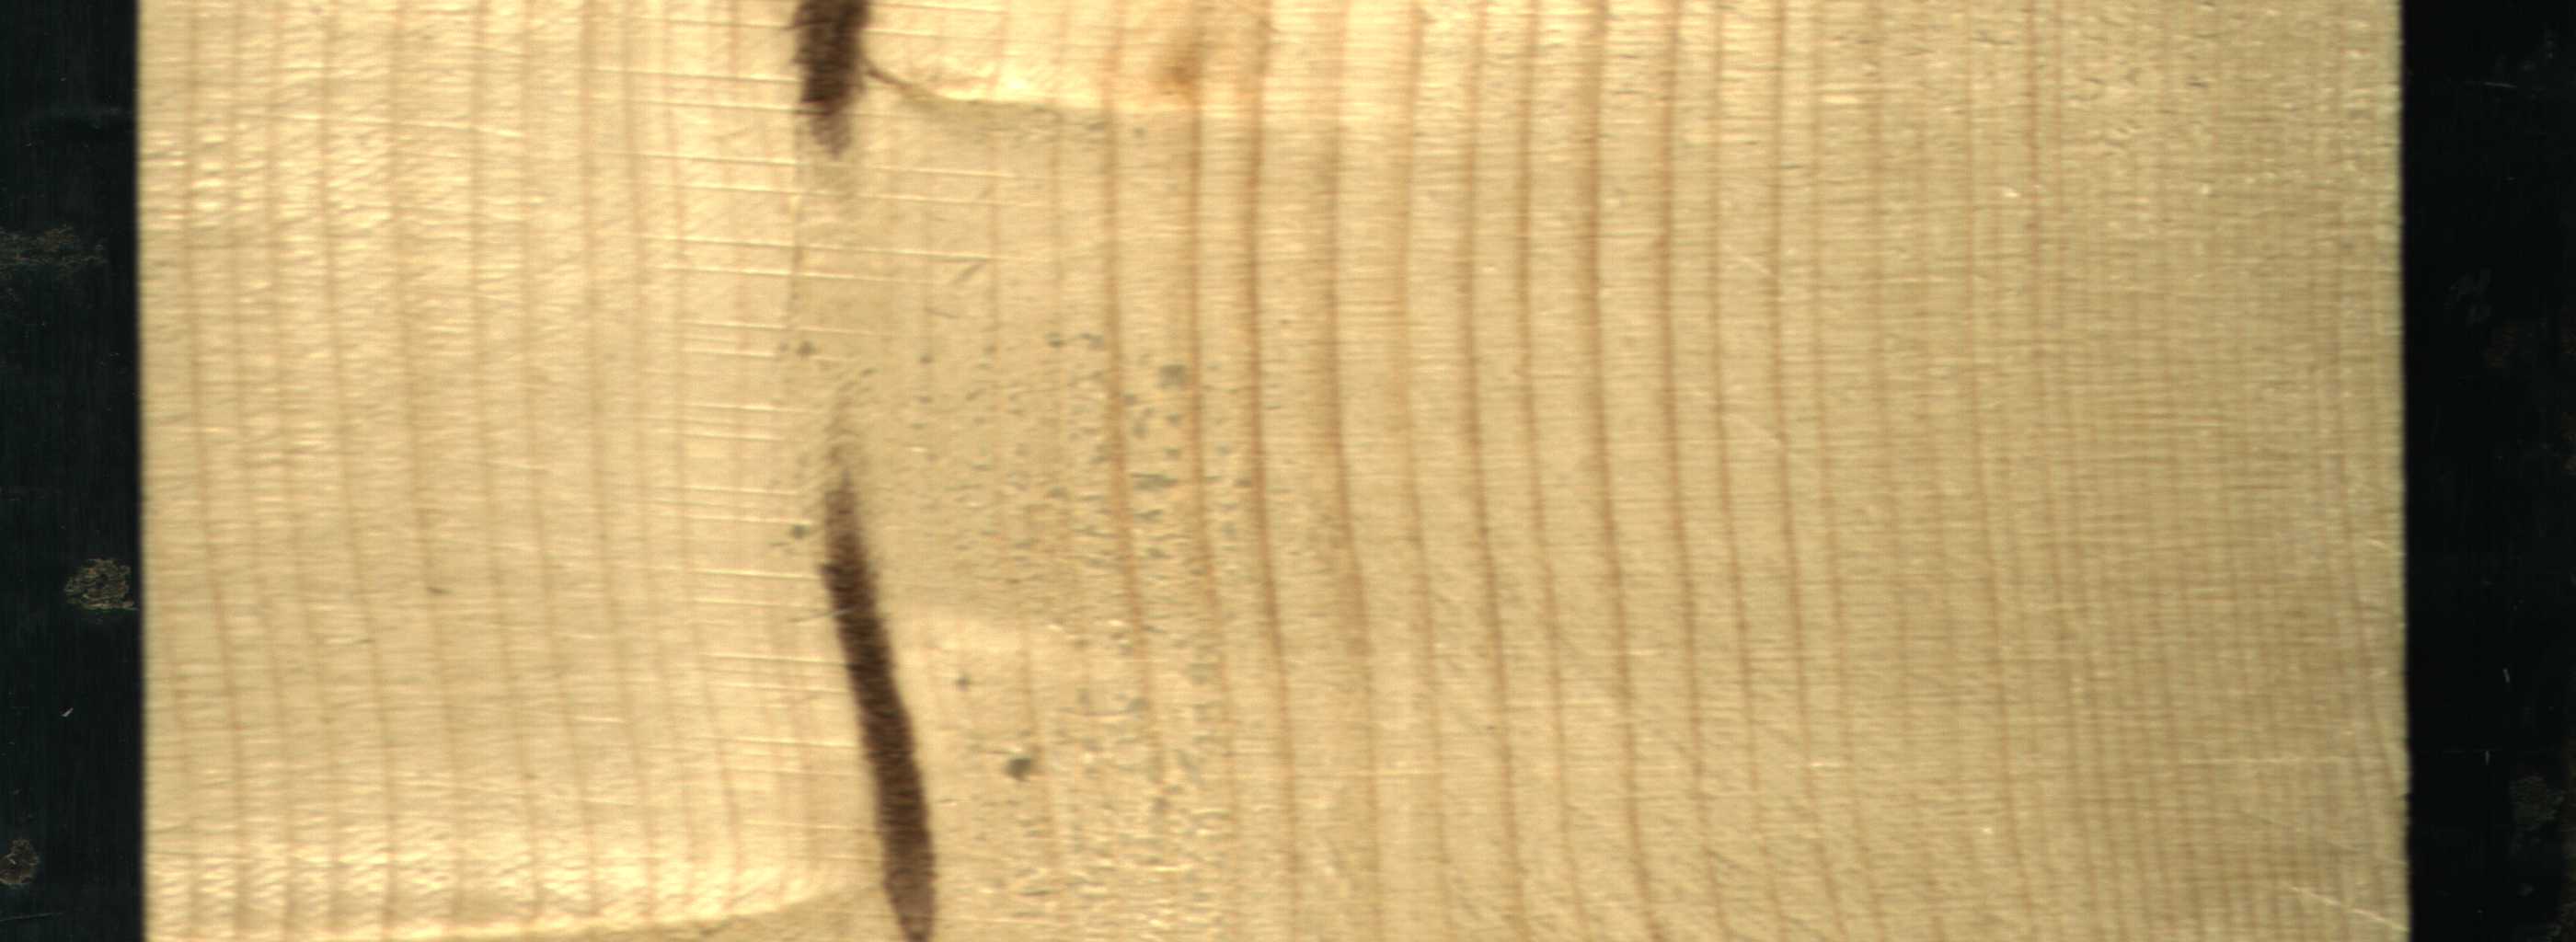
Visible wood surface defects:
Marrow
Marrow